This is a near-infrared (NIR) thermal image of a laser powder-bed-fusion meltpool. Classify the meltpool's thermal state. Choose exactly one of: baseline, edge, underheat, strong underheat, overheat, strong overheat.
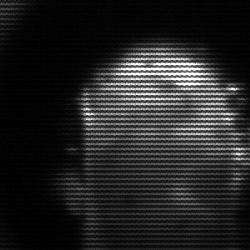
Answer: baseline